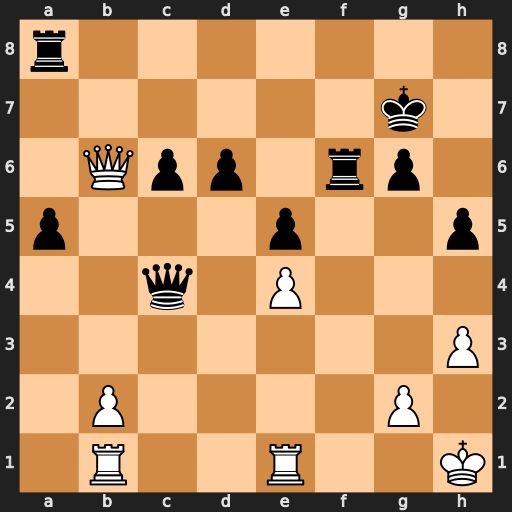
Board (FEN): r7/6k1/1Qpp1rp1/p3p2p/2q1P3/7P/1P4P1/1R2R2K
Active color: w
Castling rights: -
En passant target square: -
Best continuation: Qb7+ Rf7 Qxa8